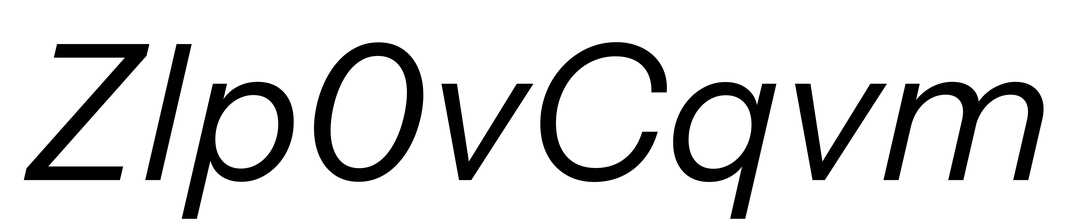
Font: InstrumentSans-Italic_Italic